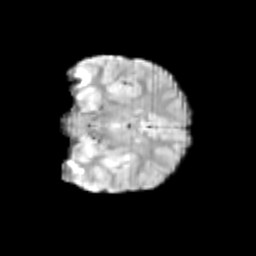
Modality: T2w
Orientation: coronal
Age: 9
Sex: female
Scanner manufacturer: siemens
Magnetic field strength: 3 T
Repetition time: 3.8 s
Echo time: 0.07 s